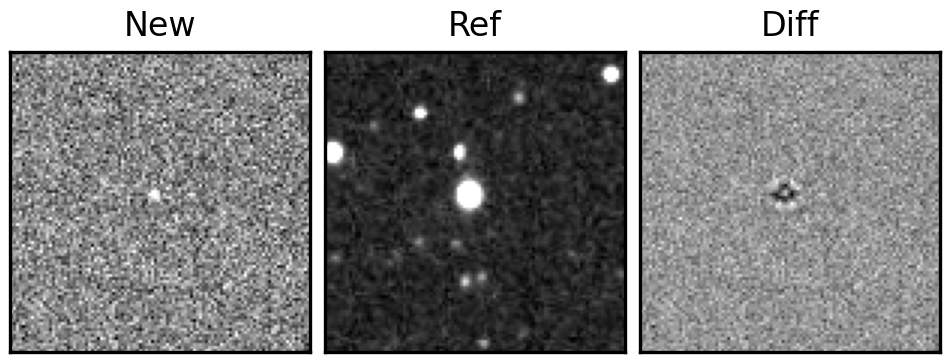
Label: bogus